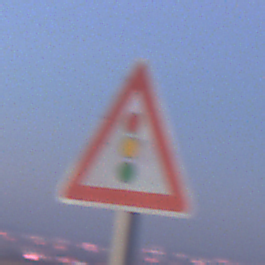
Verkehrszeichen: Lichtzeichenanlage
Umgebung: Outdoor, Nature
Tageszeit: SunriseSunset
Wetter: Clear
Licht: Natural
Jahreszeit: NotSpecified
Kontrast: LowContrast